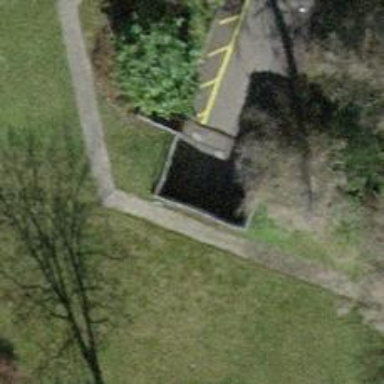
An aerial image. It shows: Parking entrance.